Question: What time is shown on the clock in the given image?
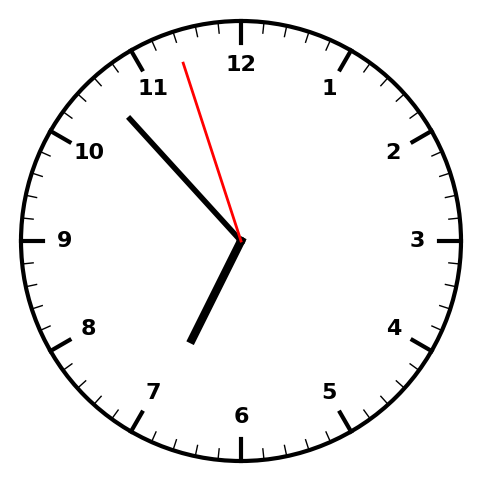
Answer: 06:52:57